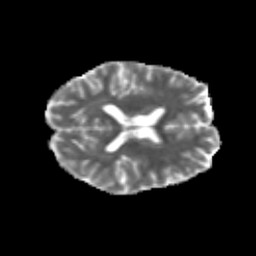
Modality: MD
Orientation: axial
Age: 19
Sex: female
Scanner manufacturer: siemens
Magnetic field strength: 3 T
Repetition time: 3.5 s
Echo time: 0.125 s